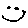
Label: smiley face